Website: macys
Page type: customer-info-address
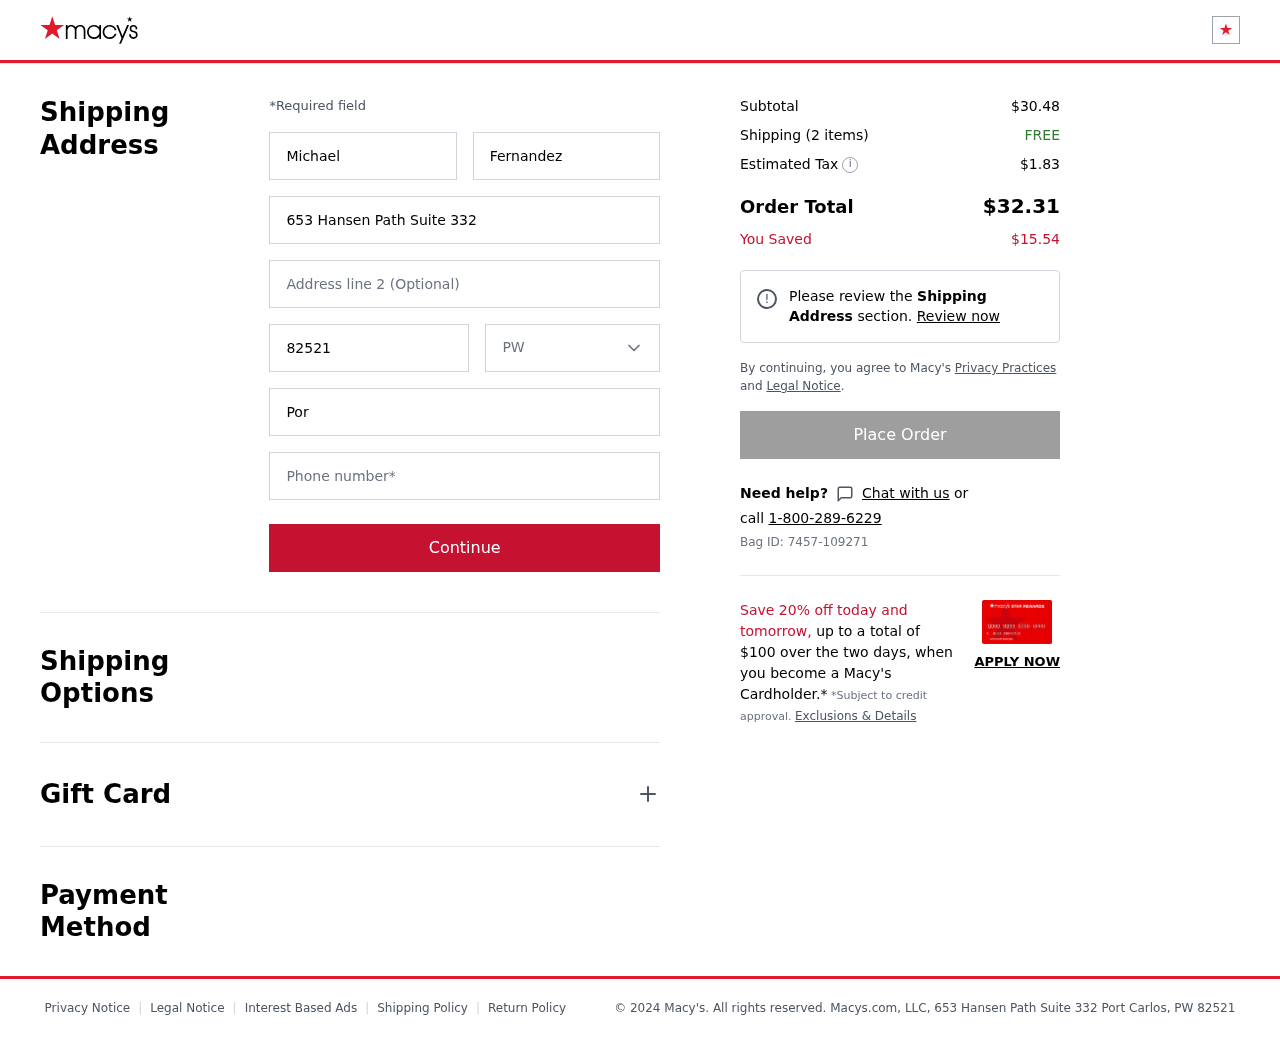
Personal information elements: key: PII_CITY
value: Port Carlos
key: PII_FIRSTNAME
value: Michael
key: PII_LASTNAME
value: Fernandez
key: PII_PHONE
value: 4624077329
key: PII_POSTCODE
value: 82521
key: PII_STATE
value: PW
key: PII_STREET
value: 653 Hansen Path Suite 332
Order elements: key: ORDER_SUBTOTAL
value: $30.48
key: ORDER_NUM_ITEMS
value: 2
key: ORDER_SHIPPING_COST
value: FREE
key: ORDER_TAX
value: $1.83
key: ORDER_TOTAL
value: $32.31
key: ORDER_SAVINGS
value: $15.54
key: ORDER_BAG_ID
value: Bag ID: 7457-109271